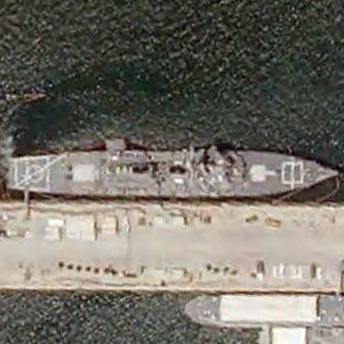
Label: destroyer